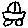
Label: car